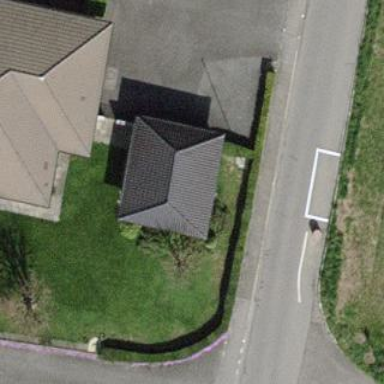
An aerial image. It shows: Garage.